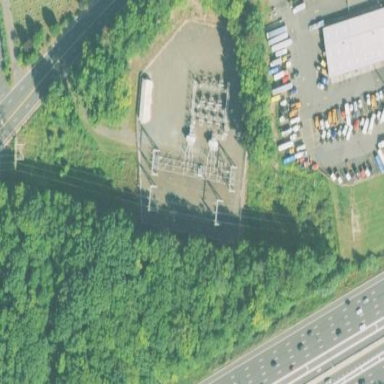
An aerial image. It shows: There is distribution substation enclosed by fence.